Question: I am using Pdfbox to generate PDF files using Java. The problem is that when i add long text contents in the document, it is not displayed properly. Only a part of it is displayed. That too in a single line.
I want text to be in multiple lines.
My code is given below:
'''
PDPageContentStream pdfContent=new PDPageContentStream(pdfDocument, pdfPage, true, true);
pdfContent.beginText();
pdfContent.setFont(pdfFont, 11);
pdfContent.moveTextPositionByAmount(30,750);
pdfContent.drawString("I am trying to create a PDF file with a lot of text contents in the document. I am using PDFBox");
pdfContent.endText();
'''
My output:

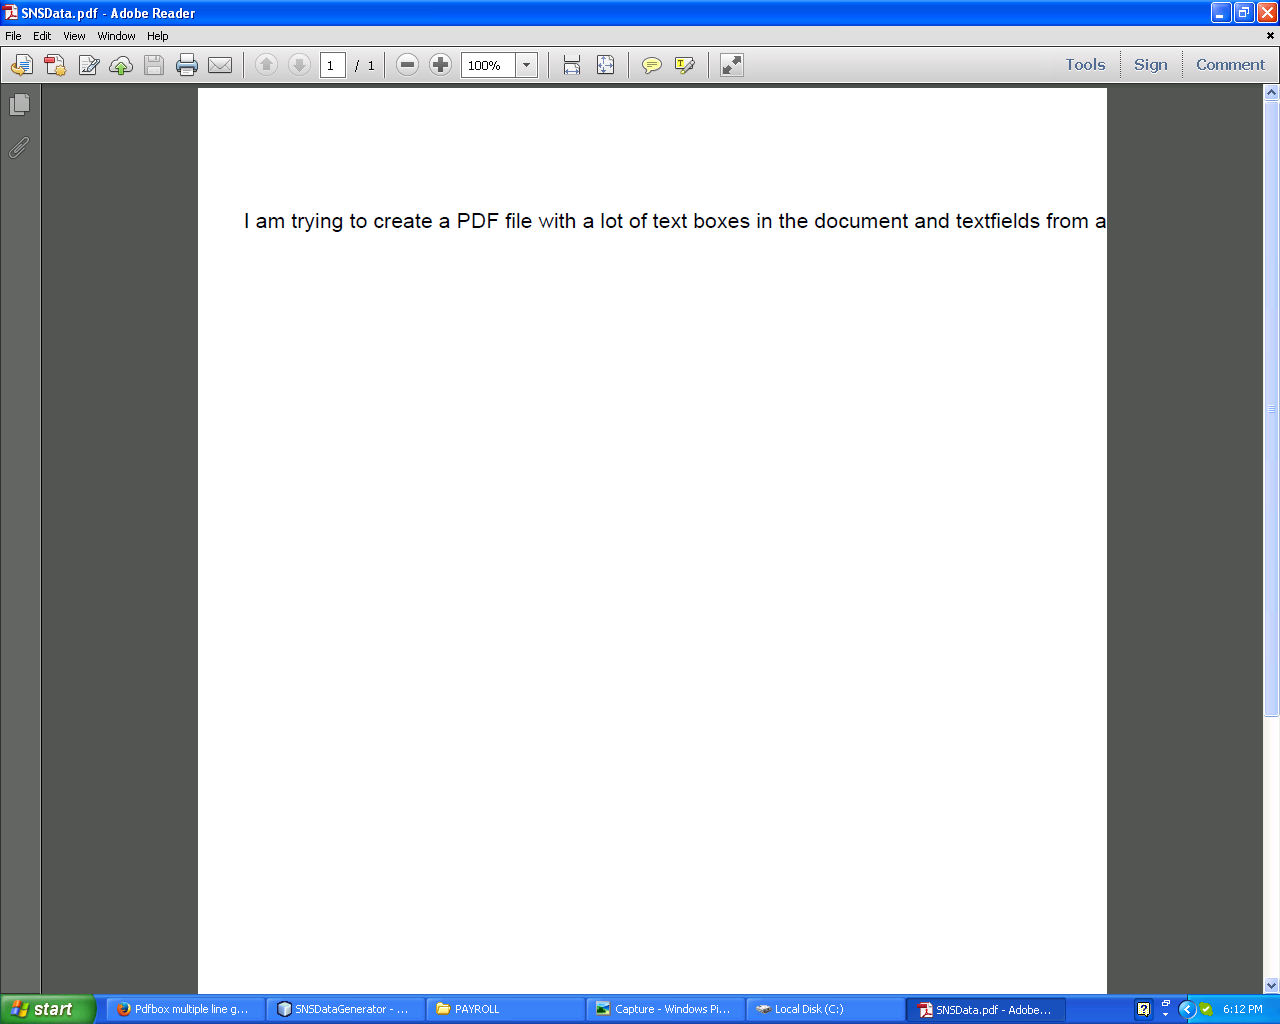
Answer: Adding to the answer of Mark you might want to know where to split your long string. You can use the 'PDFont' method 'getStringWidth' for that.
Putting everything together you get something like this (with minor differences depending on the PDFBox version):
### PDFBox 1.8.x
'''
PDDocument doc = null;
try
{
doc = new PDDocument();
PDPage page = new PDPage();
doc.addPage(page);
PDPageContentStream contentStream = new PDPageContentStream(doc, page);
PDFont pdfFont = PDType1Font.HELVETICA;
float fontSize = 25;
float leading = 1.5f * fontSize;
PDRectangle mediabox = page.getMediaBox();
float margin = 72;
float width = mediabox.getWidth() - 2*margin;
float startX = mediabox.getLowerLeftX() + margin;
float startY = mediabox.getUpperRightY() - margin;
String text = "I am trying to create a PDF file with a lot of text contents in the document. I am using PDFBox";
List<String> lines = new ArrayList<String>();
int lastSpace = -1;
while (text.length() > 0)
{
int spaceIndex = text.indexOf(' ', lastSpace + 1);
if (spaceIndex < 0)
spaceIndex = text.length();
String subString = text.substring(0, spaceIndex);
float size = fontSize * pdfFont.getStringWidth(subString) / 1000;
System.out.printf("'%s' - %f of %f
", subString, size, width);
if (size > width)
{
if (lastSpace < 0)
lastSpace = spaceIndex;
subString = text.substring(0, lastSpace);
lines.add(subString);
text = text.substring(lastSpace).trim();
System.out.printf("'%s' is line
", subString);
lastSpace = -1;
}
else if (spaceIndex == text.length())
{
lines.add(text);
System.out.printf("'%s' is line
", text);
text = "";
}
else
{
lastSpace = spaceIndex;
}
}
contentStream.beginText();
contentStream.setFont(pdfFont, fontSize);
contentStream.moveTextPositionByAmount(startX, startY);
for (String line: lines)
{
contentStream.drawString(line);
contentStream.moveTextPositionByAmount(0, -leading);
}
contentStream.endText();
contentStream.close();
doc.save("break-long-string.pdf");
}
finally
{
if (doc != null)
{
doc.close();
}
}
'''
<URL>'testBreakString'
### PDFBox 2.0.x
'''
PDDocument doc = null;
try
{
doc = new PDDocument();
PDPage page = new PDPage();
doc.addPage(page);
PDPageContentStream contentStream = new PDPageContentStream(doc, page);
PDFont pdfFont = PDType1Font.HELVETICA;
float fontSize = 25;
float leading = 1.5f * fontSize;
PDRectangle mediabox = page.getMediaBox();
float margin = 72;
float width = mediabox.getWidth() - 2*margin;
float startX = mediabox.getLowerLeftX() + margin;
float startY = mediabox.getUpperRightY() - margin;
String text = "I am trying to create a PDF file with a lot of text contents in the document. I am using PDFBox";
List<String> lines = new ArrayList<String>();
int lastSpace = -1;
while (text.length() > 0)
{
int spaceIndex = text.indexOf(' ', lastSpace + 1);
if (spaceIndex < 0)
spaceIndex = text.length();
String subString = text.substring(0, spaceIndex);
float size = fontSize * pdfFont.getStringWidth(subString) / 1000;
System.out.printf("'%s' - %f of %f
", subString, size, width);
if (size > width)
{
if (lastSpace < 0)
lastSpace = spaceIndex;
subString = text.substring(0, lastSpace);
lines.add(subString);
text = text.substring(lastSpace).trim();
System.out.printf("'%s' is line
", subString);
lastSpace = -1;
}
else if (spaceIndex == text.length())
{
lines.add(text);
System.out.printf("'%s' is line
", text);
text = "";
}
else
{
lastSpace = spaceIndex;
}
}
contentStream.beginText();
contentStream.setFont(pdfFont, fontSize);
contentStream.newLineAtOffset(startX, startY);
for (String line: lines)
{
contentStream.showText(line);
contentStream.newLineAtOffset(0, -leading);
}
contentStream.endText();
contentStream.close();
doc.save(new File(RESULT_FOLDER, "break-long-string.pdf"));
}
finally
{
if (doc != null)
{
doc.close();
}
}
'''
<URL>'testBreakString'
### The result

This looks as expected.
Of course there are numerous improvements to make but this should show how to do it.
### Adding unconditional line breaks
In a comment aleskv asked:
> could you add line breaks when there are
in the string?
One can easily extend the solution to unconditionally break at newline characters by first splitting the string at '
' characters and then iterating over the split result.
E.g. if instead of the long string from above
'''
String text = "I am trying to create a PDF file with a lot of text contents in the document. I am using PDFBox";
'''
you want to process this even longer string with embedded new line characters
'''
String textNL = "I am trying to create a PDF file with a lot of text contents in the document. I am using PDFBox.
Furthermore, I have added some newline characters to the string at which lines also shall be broken.
It should work alright like this...";
'''
you can simply replace
'''
String text = "I am trying to create a PDF file with a lot of text contents in the document. I am using PDFBox";
List<String> lines = new ArrayList<String>();
int lastSpace = -1;
while (text.length() > 0)
{
[...]
}
'''
in the solutions above by
'''
String textNL = "I am trying to create a PDF file with a lot of text contents in the document. I am using PDFBox.
Furthermore, I have added some newline characters to the string at which lines also shall be broken.
It should work alright like this...";
List<String> lines = new ArrayList<String>();
for (String text : textNL.split("
"))
{
int lastSpace = -1;
while (text.length() > 0)
{
[...]
}
}
'''
<URL>'testBreakStringNL'
The result:
<URL>